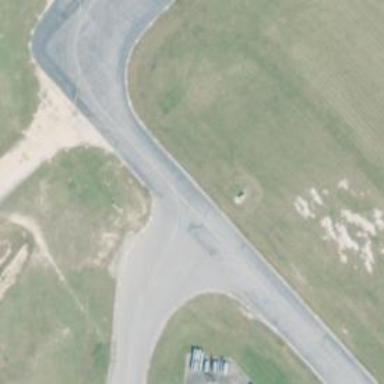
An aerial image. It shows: Image of taxiway at airport.